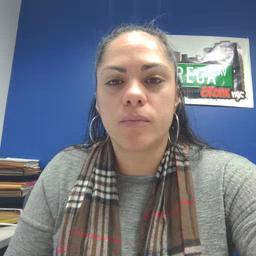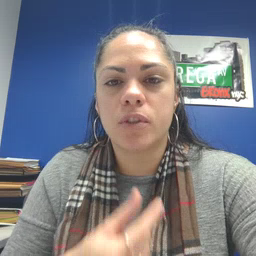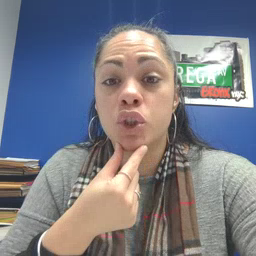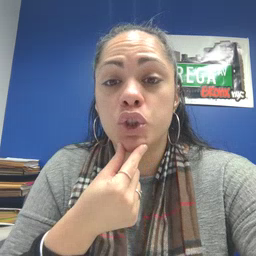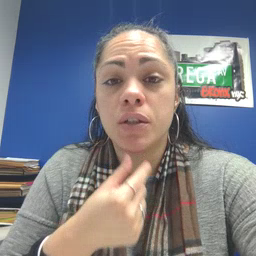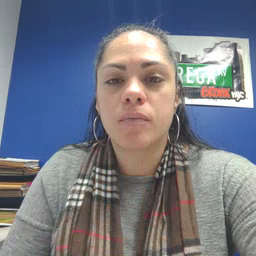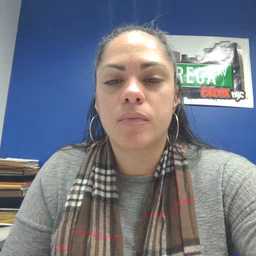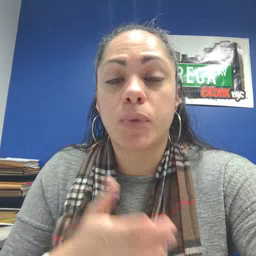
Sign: chin